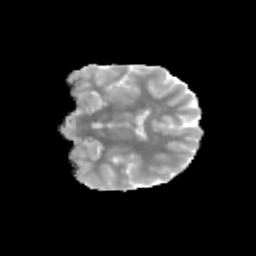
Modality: MD
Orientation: coronal
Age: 11
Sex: male
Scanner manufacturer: siemens
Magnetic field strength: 3 T
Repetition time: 3.8 s
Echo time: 0.07 s